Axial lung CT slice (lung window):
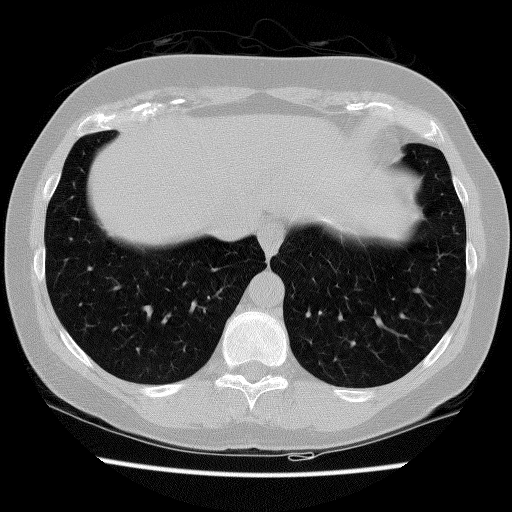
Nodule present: no